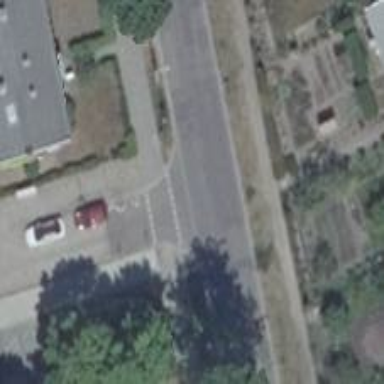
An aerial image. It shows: Residential road with sidewalks on both sides.